八年级 · 度量几何学
如图, 若 $C D$ 是 $\triangle A B C$ 的角平分线, 若 $\angle A C B=80^{\circ}$, 则 $\angle B C D=$ \$ \qquad \$

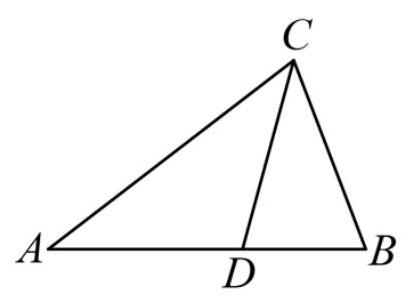
答案: $40^{\circ}$